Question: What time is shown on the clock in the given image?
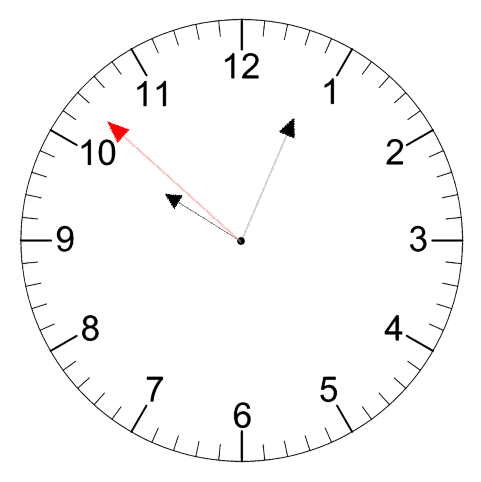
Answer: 10:03:52